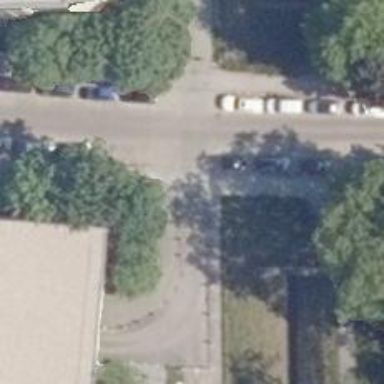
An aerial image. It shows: Sidewalk along the footway.